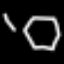
Label: octagon